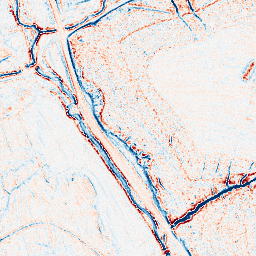
Category: edge_preserving
Decomposition family: anisotropic_diffusion
Decomposition parameters: iterations: 20
kappa: 30
gamma: 0.05
Upsampling method: sinc_hamming
Upsampling parameters: scale: 2
kernel_size: 8
Upsampling scale: 2